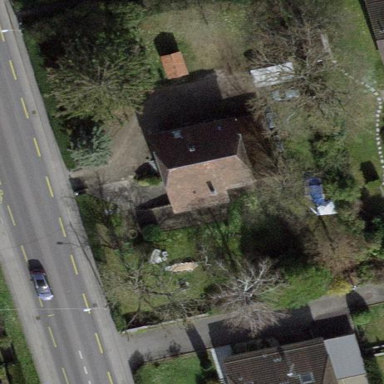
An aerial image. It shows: Garden surrounded by fence.